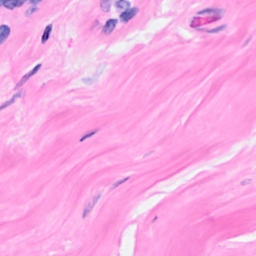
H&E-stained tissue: Breast